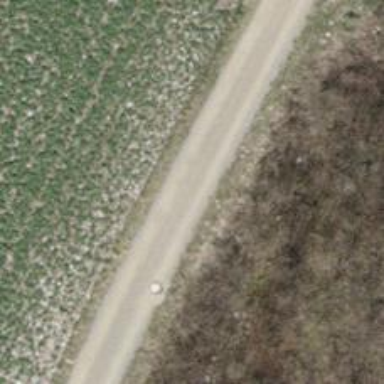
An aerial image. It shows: Track with fine gravel surface. The track has grade2 tracktype.